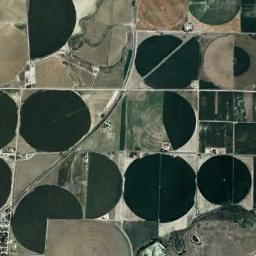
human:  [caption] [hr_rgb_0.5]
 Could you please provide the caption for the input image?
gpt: There are some deep green circle farmland .

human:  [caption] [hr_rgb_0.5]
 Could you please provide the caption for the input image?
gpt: The round field is in the square .

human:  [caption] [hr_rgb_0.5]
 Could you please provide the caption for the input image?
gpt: Dozens of circular farmland with mixed green and tan, Including semicircles and irregular circles .

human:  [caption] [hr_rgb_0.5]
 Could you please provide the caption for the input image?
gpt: Several dark green circular or fan-shaped farmlands with different radians are on the ground and some roads go through these farmlands .

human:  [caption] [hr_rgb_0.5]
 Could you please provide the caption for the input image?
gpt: There are some circular farmlands of different sizes distributed irregularly .